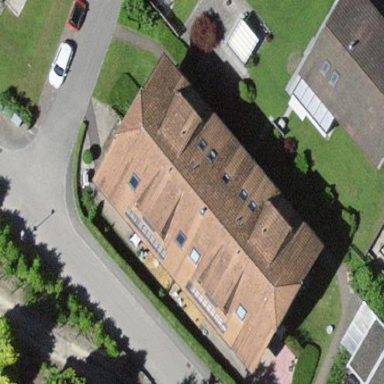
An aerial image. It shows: Residential building.